Question: I want to combine
- -
The problem is, that 'scale_y_sqrt( limits = c(0,10))' results in the y-axis losing the first break (0).
How can I rewrite this to get the desired result?
of minimum example:
'''
library(ggplot2)
library(grid)
library(gridExtra)
N <- 10
test_data <- data.frame(
idx <- 1:N,
vals <- runif( N, min = 0, max = 10)
)
grid.arrange(
ggplot( test_data, aes(x = idx)) +
geom_line( aes(y = vals)) +
scale_y_continuous( limits = c(0,10)),
ggplot( test_data, aes(x = idx)) +
geom_line( aes(y = vals)) +
scale_y_sqrt( limits = c(0,10)),
ncol = 2
)
'''

- -
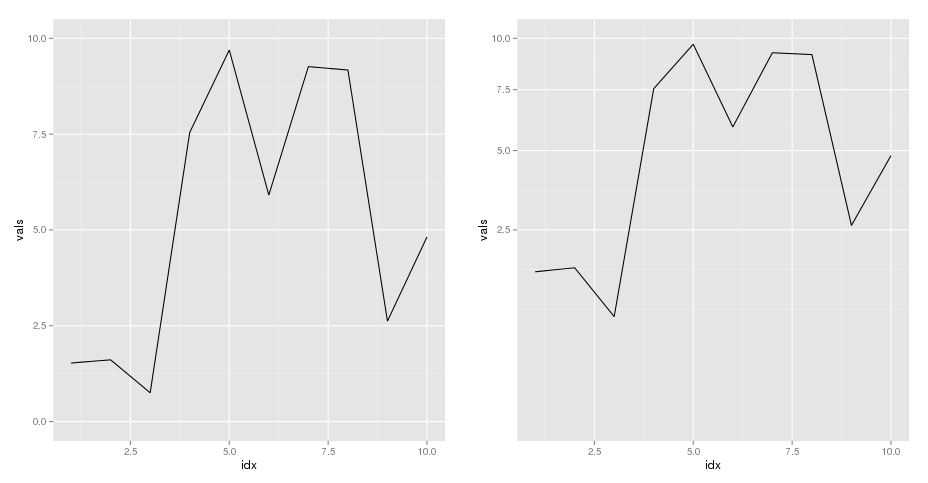
Answer: This appears to be a known issue. See <URL> which also provide some workarounds.